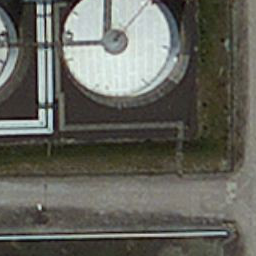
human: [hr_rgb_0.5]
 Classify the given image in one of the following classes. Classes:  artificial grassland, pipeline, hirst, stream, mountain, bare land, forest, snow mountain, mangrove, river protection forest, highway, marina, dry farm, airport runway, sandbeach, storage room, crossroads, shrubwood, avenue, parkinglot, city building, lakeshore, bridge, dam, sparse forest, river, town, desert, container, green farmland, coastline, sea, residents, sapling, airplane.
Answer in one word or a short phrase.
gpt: storage room